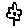
Label: flower